Question: I have been working with a project for which I give the choice of using two backends (backends 1 and 2, let's say) following what they do in <URL>. However, that project counts on having already defined environment variables for deciding which backend to use before executing the code. It would not be the case for the code I'm writing.
I would like to know if there is any alternative to use environment variables in this scenario so that, on execution time, I can load one backend or another depending on the value of a variable. The general structure of my project is as follows:

I thought of directly setting the environment variable directly in the python code ('os.environ['NAME_OF_ENV_VARIABLE'] = 'BACKEND 1''), but that feels potentially insecure and I dislike the idea, even if the variable name is... unique. Given this need, I would like to know if it is possible to have some kind of variable spanning different files so that, when I import a module, the '__init__.py' file can disambiguate between the backends.
: Maybe what I'm doing makes no sense whatsoever.
---
[UPDATE] Some more information about the problem, reduced to its minimal extension. My main file processes some data and is the following:
'''
from argparse import ArgumentParser
from utils.loader import load_data
from utils.do import do_stuff
def main(config):
data = load_data(config)
do_stuff(config, data)
if __name__ == '__main__':
# Retrieve input data
parser = ArgumentParser()
parser.add_argument('--backend', type=str, default='backend 1', help='backend to use')
inputs = parser.parse_args()
config = "backend 1" if inputs.backend == "1" else "backend 2"
# Call main function
main(config)
'''
The data loader 'load_data(config)' I guess is not important for this. Then, the file containing 'do_stuff(data)' is the following:
'''
import backend
def do_stuff(config, data):
# Do some really important stuff that is coded in backend 1 and backend 2
a = backend.do_something(data)
print(a)
'''
It simply loads the backend (!!!) and does something. The 'do_stuff(data)' function itself does something coded in either backend 1 or backend 2:
'''
def do_something(data):
data.values = "Value obtained through functions of 'BACKEND 1' (same function names and inputs, different backends used)"
'''
and
'''
def do_something(data):
data.values = "Value obtained through functions of 'BACKEND 2' (same function names and inputs, different backends used)"
'''
Finally, the backend module has in itself the following '__init__.py' file:
'''
from .load_backend import do_something
'''
Which loads from the 'load_backend.py' file, which simply disambiguates the backend :
'''
from __future__ import absolute_import
from __future__ import print_function
import os
import sys
# Default backend: backend 1
if 'ENVIRONMENT_VARIABLE' in os.environ:
_BACKEND = os.environ['ENVIRONMENT_VARIABLE']
else:
_BACKEND = 'backend 1'
# Import backend functions.
if _BACKEND == "backend 1":
sys.stderr.write('Using backend 1
')
from .backend_1 import *
elif _BACKEND == "backend 2":
sys.stderr.write('Using backend 2
')
from .backend_2 import *
else:
raise ValueError('Unable to import backend : ' + str(_BACKEND))
def backend():
"""Publicly accessible method
for determining the current backend.
# Returns
String, the name of the backend
# Example
'''python
>>> backend.backend()
'backend 1'
'''
"""
return _BACKEND
'''
What I want is to reduce this last environment variable with anything else, but I don't know what can I use.
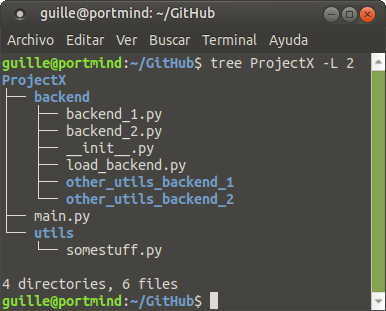
Answer: Like @DanielRoseman asked, I would just pass the backend argument around. For example in 'load_backend', while changing your code as litte as possible:
'''
from __future__ import absolute_import
from __future__ import print_function
import os
import sys
def backend(backend):
"""Returns the wanted backend module"""
# Import backend functions.
if backend == "backend 1":
sys.stderr.write('Using backend 1
')
from . import backend_1 as backend_module
elif backend == "backend 2":
sys.stderr.write('Using backend 2
')
from . import backend_2 as backend_module
else:
raise ValueError('Unable to import backend : ' + str(_BACKEND))
return backend_module
'''
An improvement could be to use 'importlib' to dynamically import the backend and move the magic strings to a constant:
'''
...
import importlib
BACKENDS = {
"backend 1": "backend_1",
"backend 2": "backend_2"
}
def load_backend(backend):
try:
module = importlib.import_module(
BACKENDS[backend]
)
except KeyError:
raise ImportError('Unable to import backend : %s' % backend)
sys.stderr.write('Using %s
' % backend)
return module
'''
So you can do this in the 'do_stuff' file:
'''
import load_backend
def do_stuff(config, data):
# Do some really important stuff that is coded in backend 1 and backend 2
backend = load_backend.backend(config)
a = backend.do_something(data)
print(a)
'''
---
Another way to go about this is to use a singleton pattern, where you set the backend variable once (and other settings you want broadly available):
in a 'settings.py' or whereever:
'''
class SettingSingleton(object):
_backend = None
def __new__(cls, backend=None, *args, **kwargs):
cls._backend = cls._backend or backend
return super(SettingsSingleton, cls).__new__(cls, *args, **kwargs)
@property
def backend(self):
return self._backend
'''
You can initialize that in the main.
'''
from argparse import ArgumentParser
from utils.loader import load_data
from utils.do import do_stuff
from settings import SettingSingleton
def main(config):
SettingsSingleton(backend=config)
data = load_data(config)
do_stuff(config, data)
...
'''
Now you can do something like:
'''
from __future__ import absolute_import
from __future__ import print_function
import os
import sys
from settings import SettingsSingleton
_BACKEND = SettingsSingleton().backend
# Import backend functions.
if _BACKEND == "backend 1":
sys.stderr.write('Using backend 1
')
from .backend_1 import *
elif _BACKEND == "backend 2":
sys.stderr.write('Using backend 2
')
from .backend_2 import *
else:
raise ValueError('Unable to import backend : ' + str(_BACKEND))
'''
Downside to this is that it is somewhat implicit.